Interaction volume radius: 10 \u00c5
Interaction volume height: 30 \u00c5
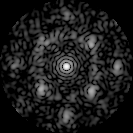
Disorder parameter: 0.5597